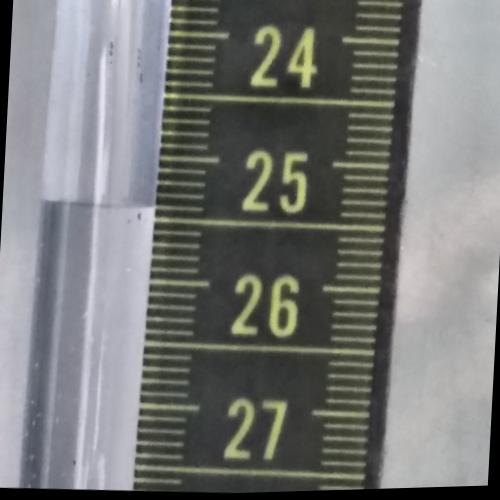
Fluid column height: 25.4 cm